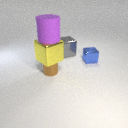
small blue metal cube behind small brown metal cylinder